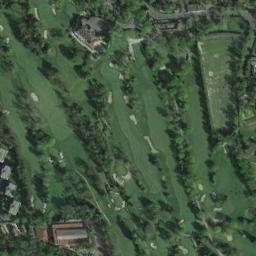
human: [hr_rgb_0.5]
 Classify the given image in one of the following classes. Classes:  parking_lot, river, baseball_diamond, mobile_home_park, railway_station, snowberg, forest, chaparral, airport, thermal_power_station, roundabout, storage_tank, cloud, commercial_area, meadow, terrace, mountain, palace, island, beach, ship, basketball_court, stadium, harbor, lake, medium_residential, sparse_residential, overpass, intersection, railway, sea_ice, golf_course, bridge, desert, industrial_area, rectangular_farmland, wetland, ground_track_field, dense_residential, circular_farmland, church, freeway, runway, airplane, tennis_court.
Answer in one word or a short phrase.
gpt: golf_course